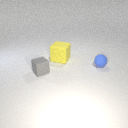
small blue rubber sphere to the right of large yellow rubber cube